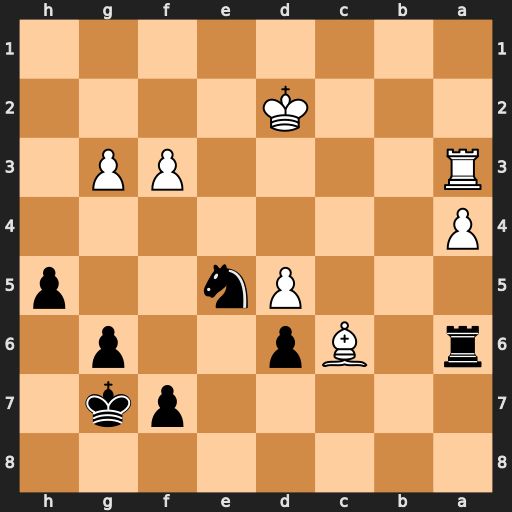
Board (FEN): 8/5pk1/r1Bp2p1/3Pn2p/P7/R4PP1/3K4/8
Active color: b
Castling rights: -
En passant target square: -
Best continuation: Nc4+ Kc3 Nxa3